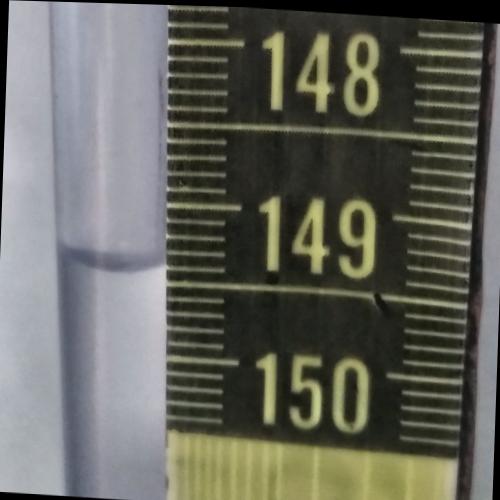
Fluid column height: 149.4 cm